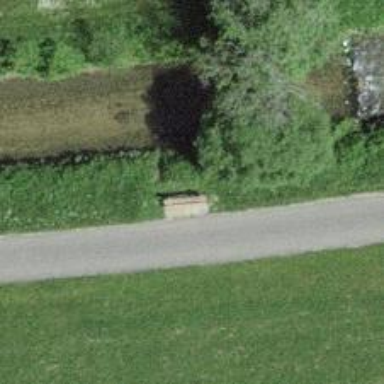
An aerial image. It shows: Brown bench in the vicinity.